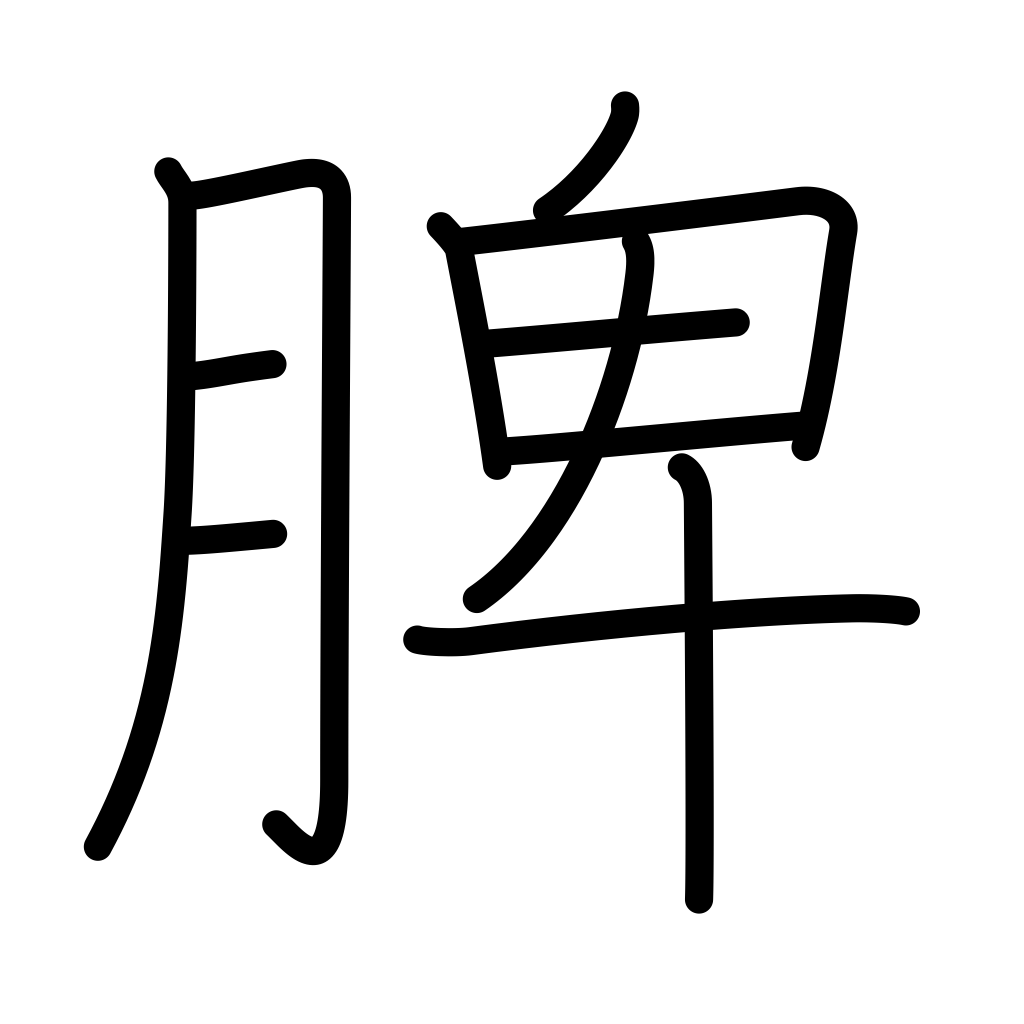
Meaning: spleen